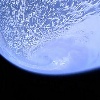
Label: cloud